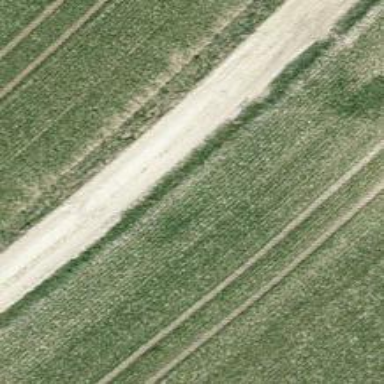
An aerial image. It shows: Track with ground surface of grade 2.